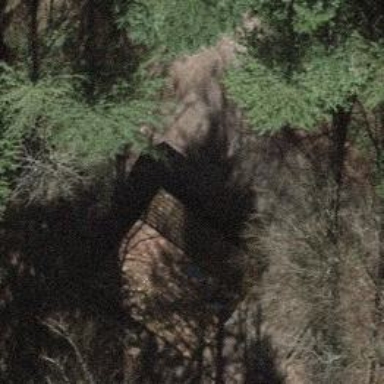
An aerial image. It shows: Cabin.